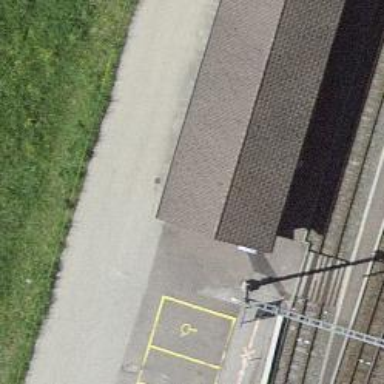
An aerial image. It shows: Post box is visible.